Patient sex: M
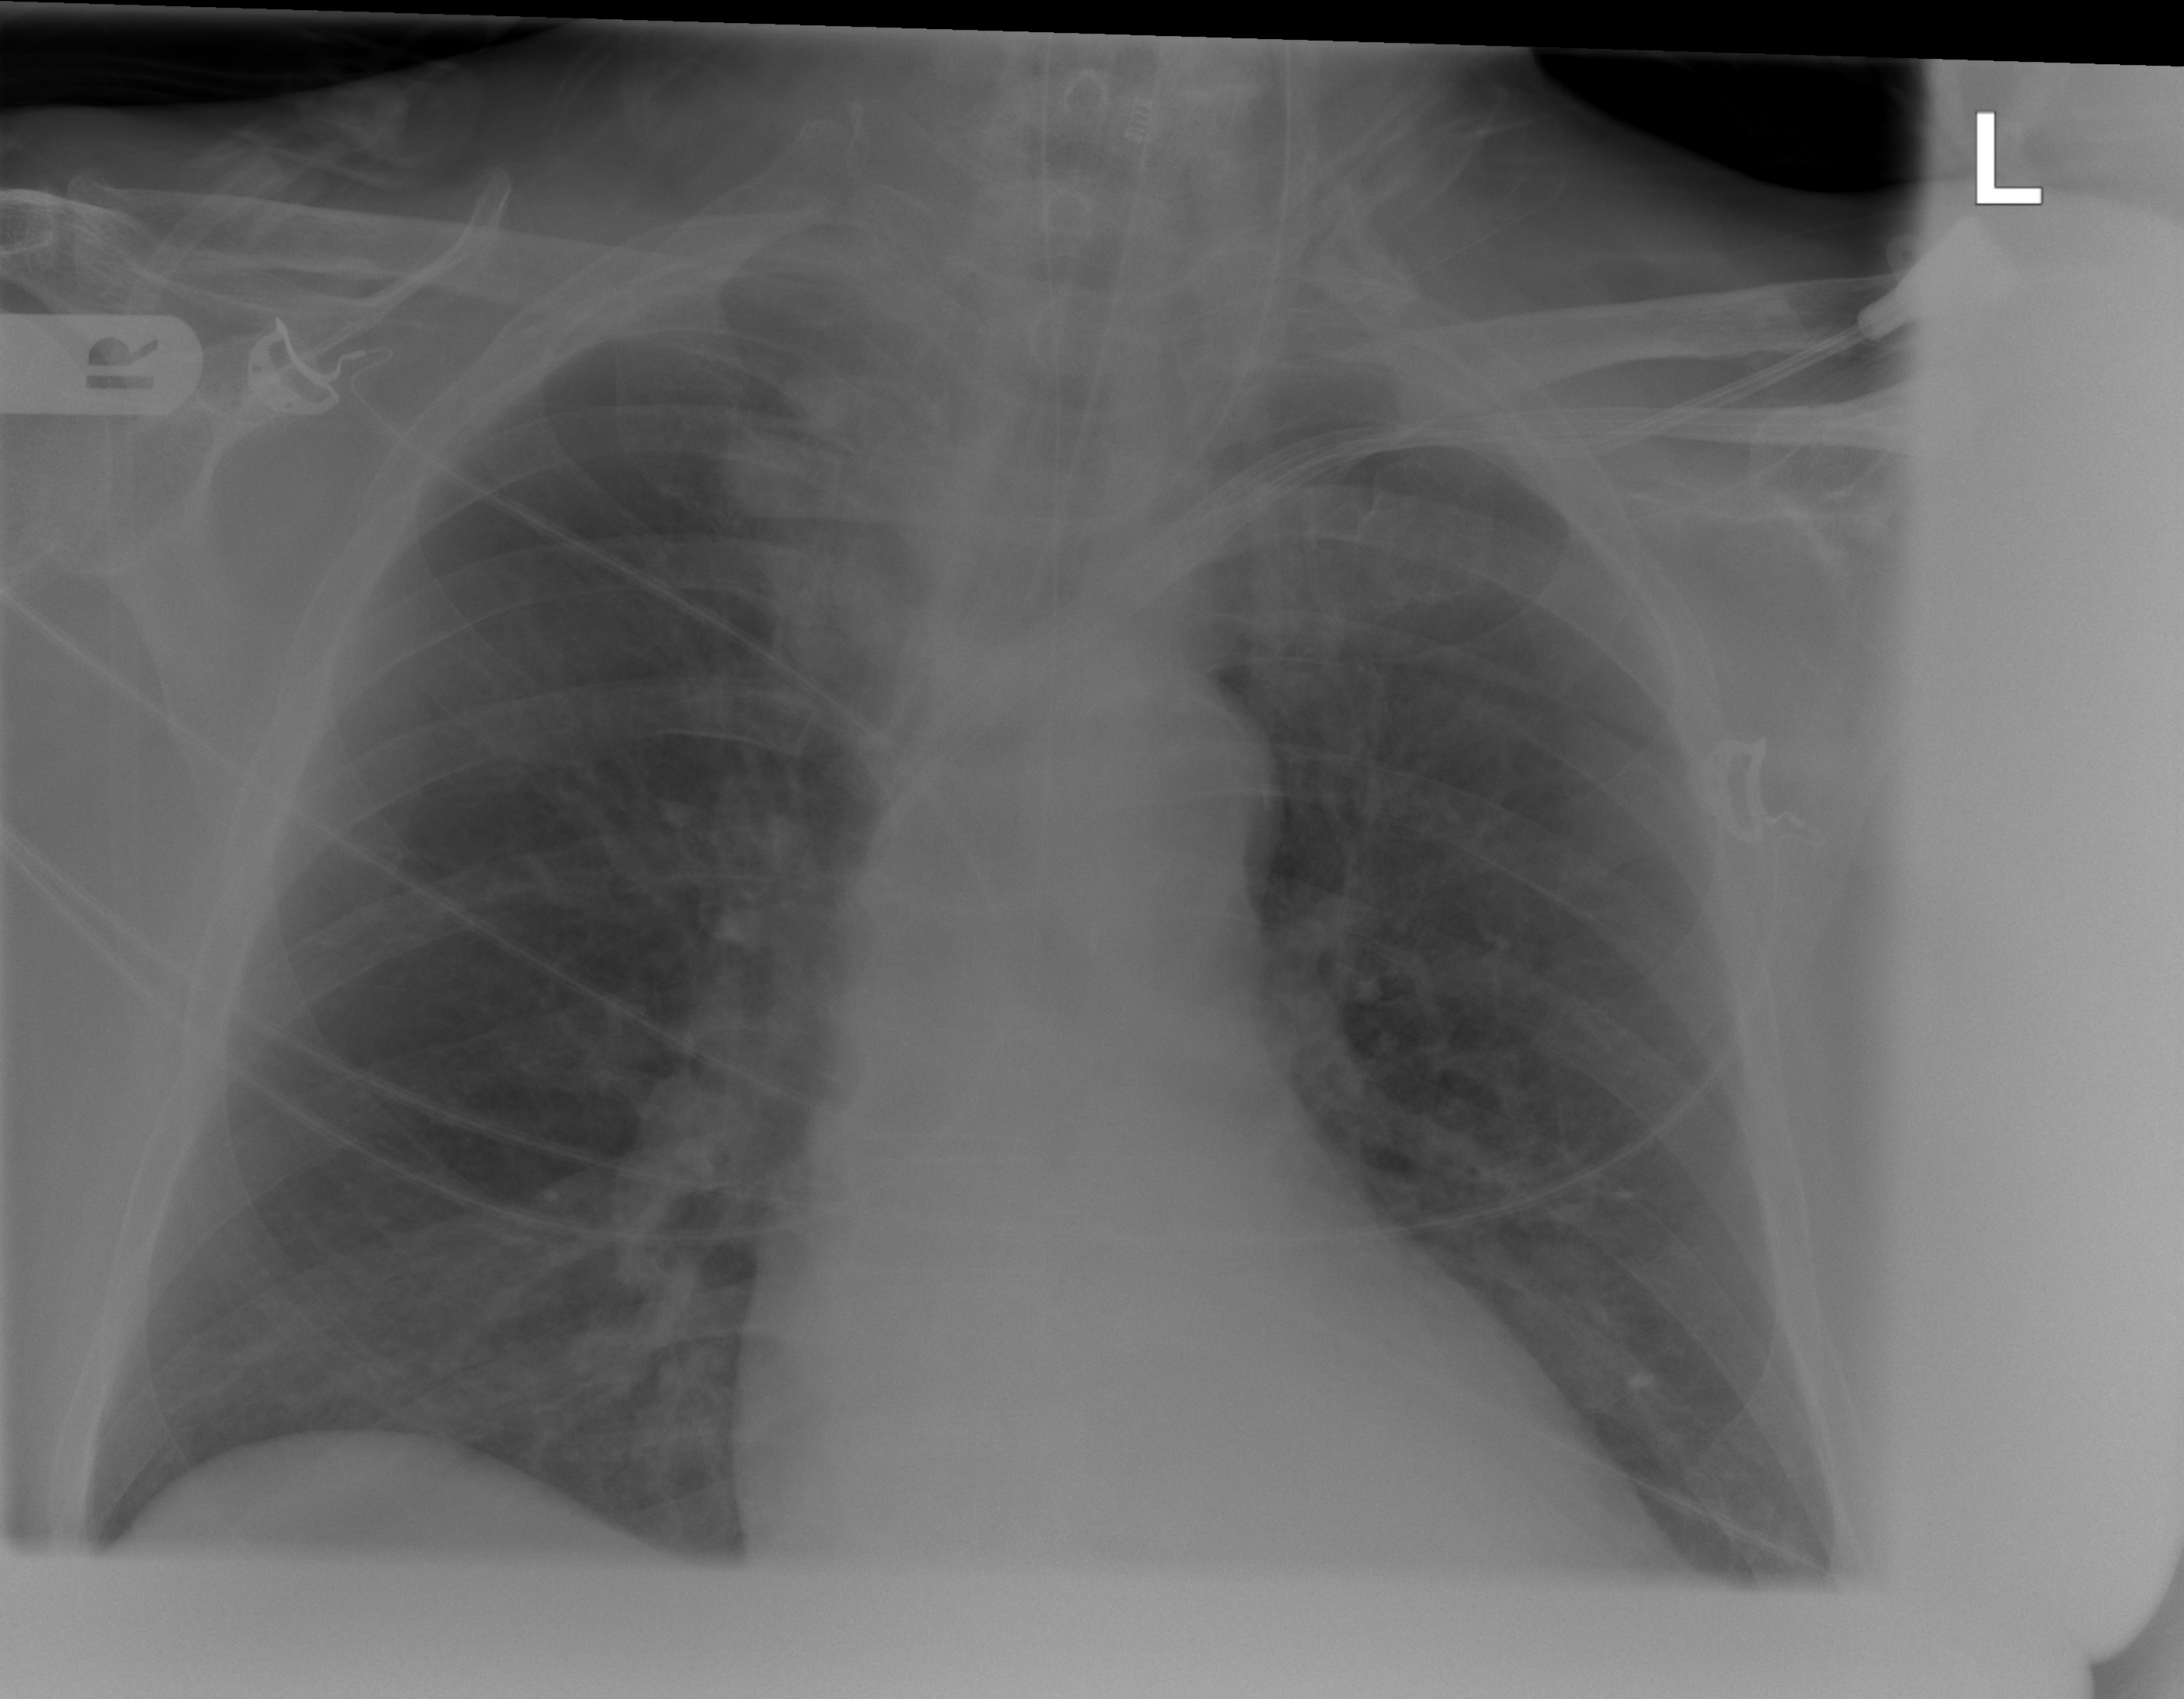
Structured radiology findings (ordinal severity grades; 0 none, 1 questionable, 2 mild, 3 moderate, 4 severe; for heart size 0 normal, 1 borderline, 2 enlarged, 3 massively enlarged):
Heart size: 0
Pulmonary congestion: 0
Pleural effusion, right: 0
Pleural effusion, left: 0
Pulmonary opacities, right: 0
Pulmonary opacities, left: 0
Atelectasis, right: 0
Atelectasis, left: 2